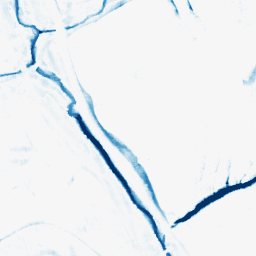
Category: morphological
Decomposition family: morphological_square
Decomposition parameters: operation: closing
size: 10
Upsampling method: sinc_hamming
Upsampling parameters: scale: 2
kernel_size: 16
Upsampling scale: 2